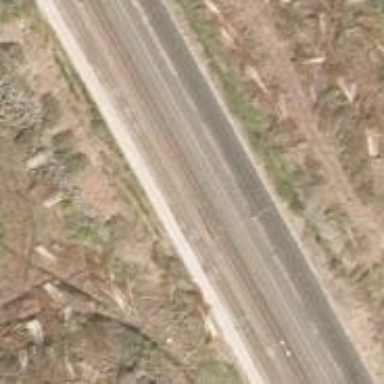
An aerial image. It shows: Railway track with continuous electrified contact lines.